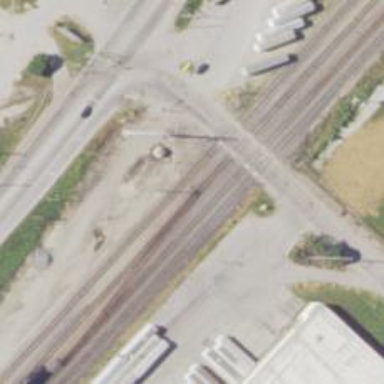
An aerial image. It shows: Railway siding for service.